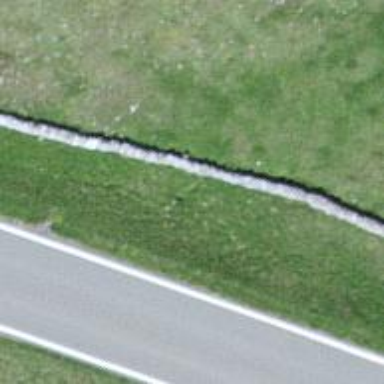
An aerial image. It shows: Wall barrier.